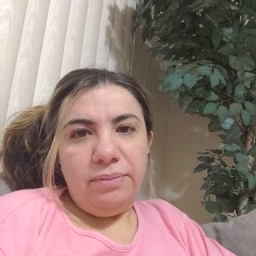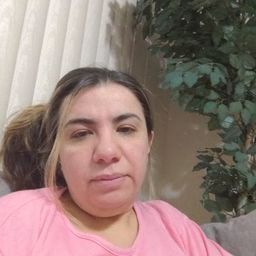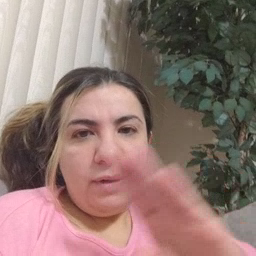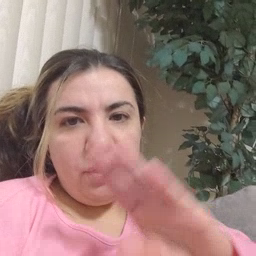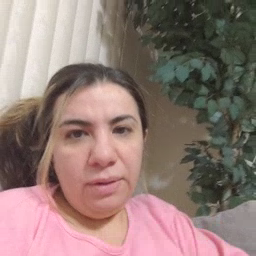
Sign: fall